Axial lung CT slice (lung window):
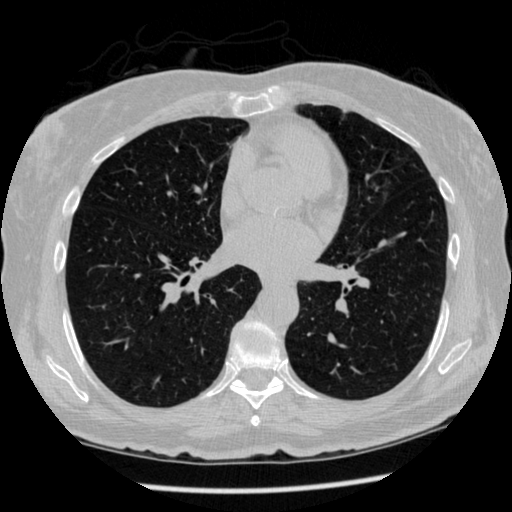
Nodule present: no